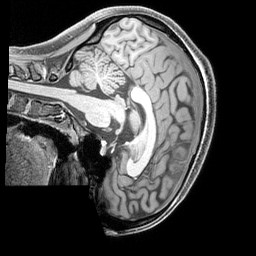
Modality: T1w
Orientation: sagittal
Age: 22
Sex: female
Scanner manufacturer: siemens
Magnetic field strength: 3 T
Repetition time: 2.3 s
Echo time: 0.00226 s